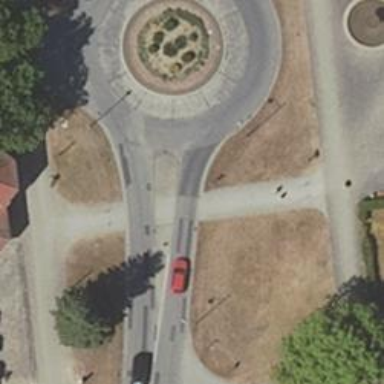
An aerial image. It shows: Traffic calming island.